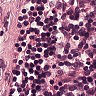
Metastatic tissue present: no